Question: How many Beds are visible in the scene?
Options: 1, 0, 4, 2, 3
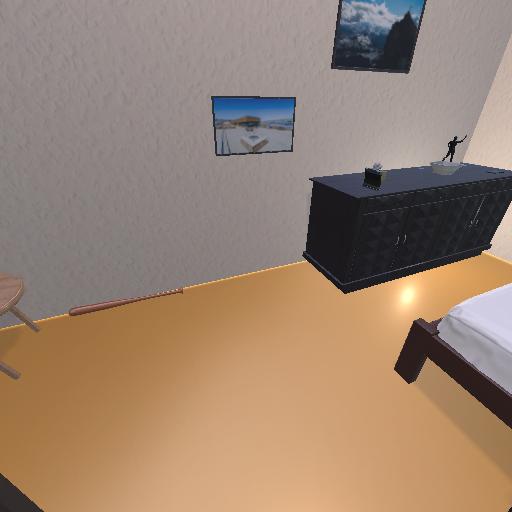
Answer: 1